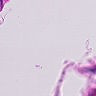
Metastatic tissue present: no